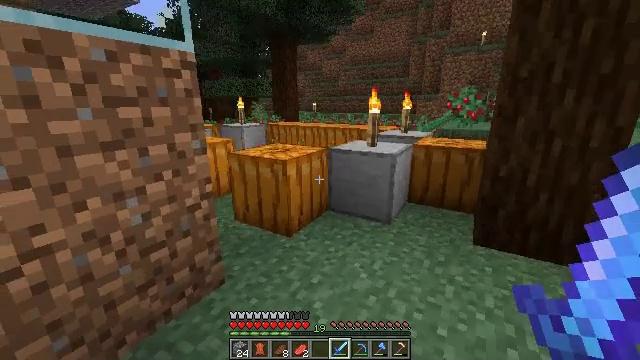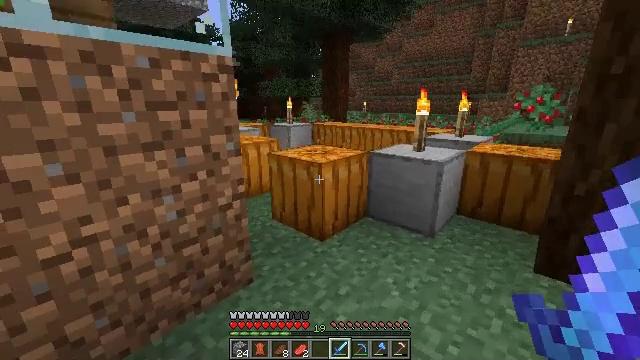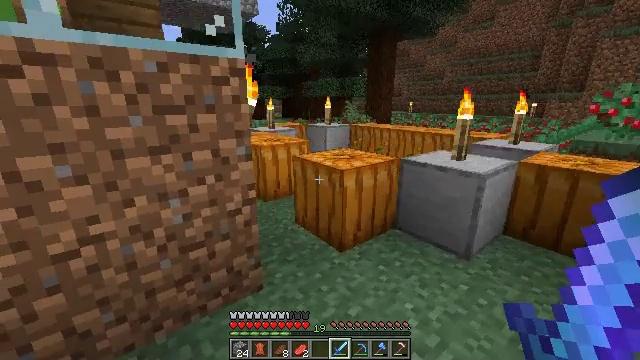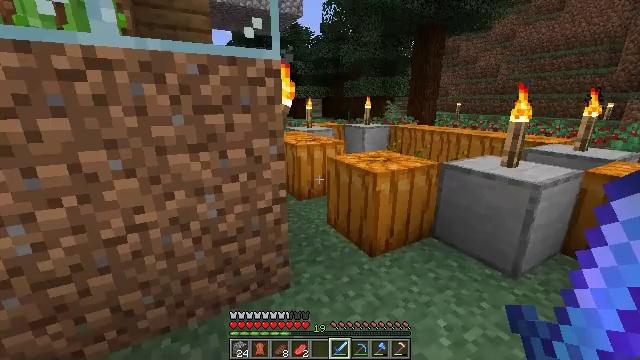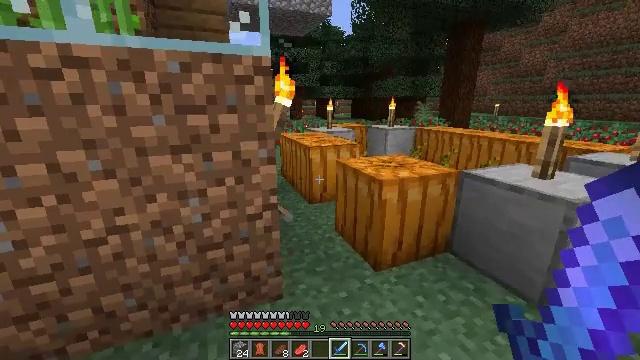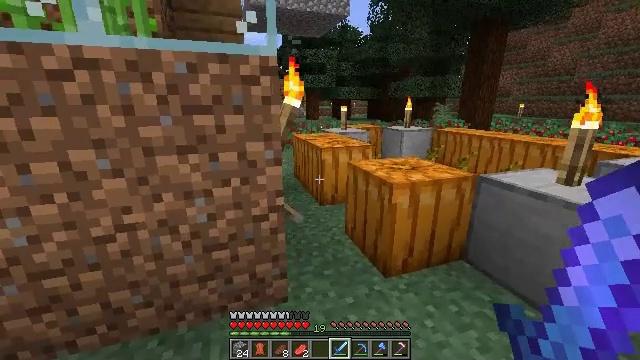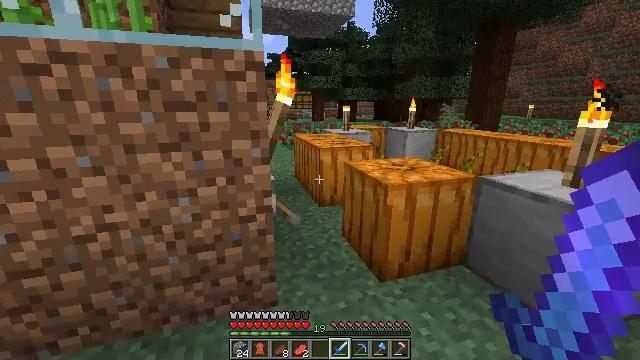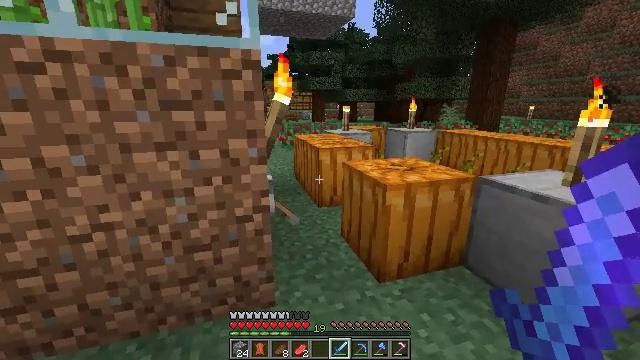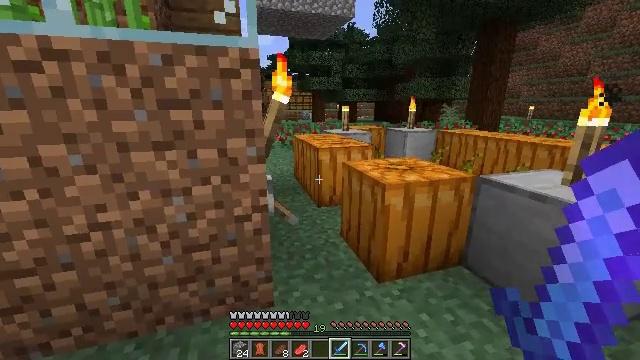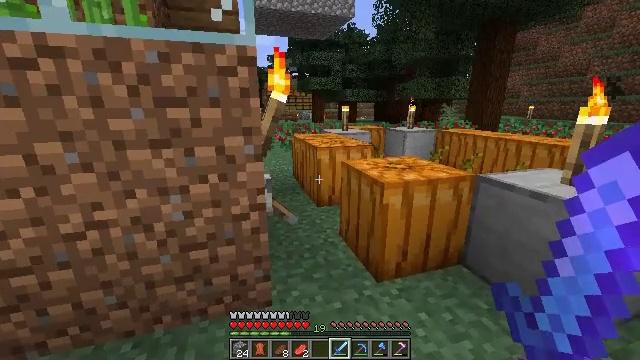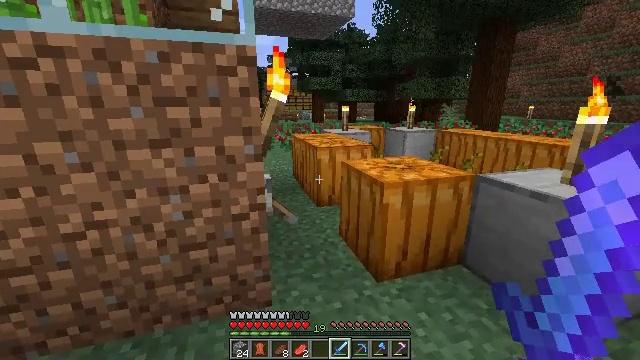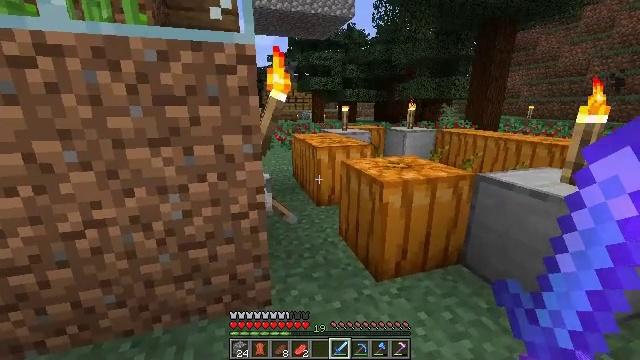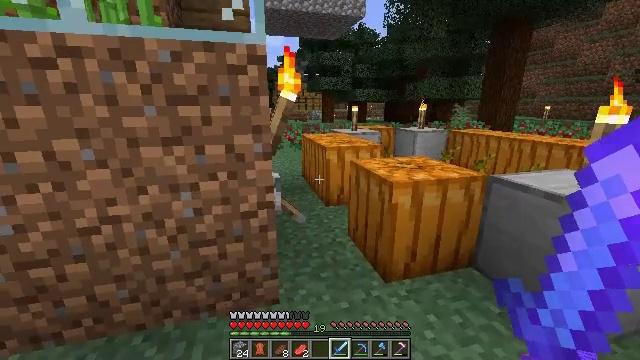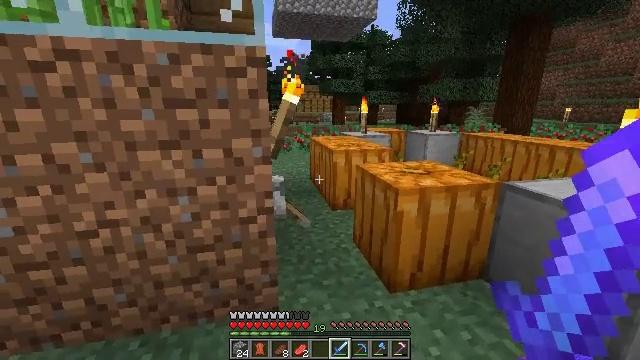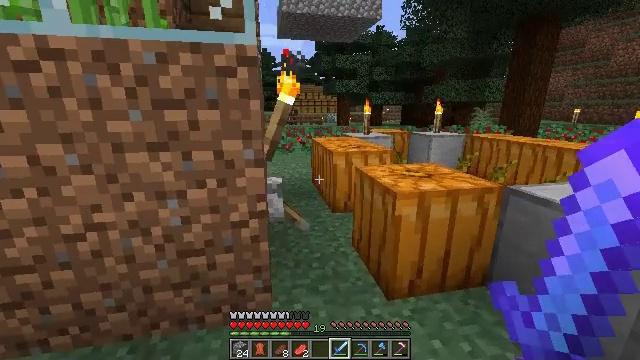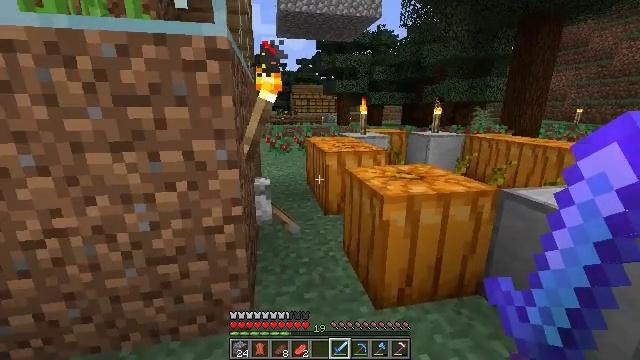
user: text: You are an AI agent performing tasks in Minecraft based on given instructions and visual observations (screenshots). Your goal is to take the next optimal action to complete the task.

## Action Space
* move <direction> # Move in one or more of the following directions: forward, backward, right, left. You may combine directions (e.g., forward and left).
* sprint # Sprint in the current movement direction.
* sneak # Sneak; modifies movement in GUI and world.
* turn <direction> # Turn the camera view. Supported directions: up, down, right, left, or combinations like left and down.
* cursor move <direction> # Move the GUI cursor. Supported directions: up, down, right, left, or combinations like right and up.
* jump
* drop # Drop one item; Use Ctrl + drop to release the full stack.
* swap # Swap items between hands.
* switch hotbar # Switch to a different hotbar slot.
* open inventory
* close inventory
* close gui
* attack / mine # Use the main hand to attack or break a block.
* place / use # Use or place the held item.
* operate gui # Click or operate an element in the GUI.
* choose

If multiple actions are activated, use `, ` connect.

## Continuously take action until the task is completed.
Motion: motion action
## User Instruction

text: Get wheat from the farmland.
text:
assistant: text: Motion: move forward and move right, turn left
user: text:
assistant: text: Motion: move forward and move right, turn left
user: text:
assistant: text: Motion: move forward and move right, turn left
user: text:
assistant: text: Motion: move forward and move right, turn left
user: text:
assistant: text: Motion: turn left
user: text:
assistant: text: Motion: turn left
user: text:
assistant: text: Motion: no_op
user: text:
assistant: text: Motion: no_op
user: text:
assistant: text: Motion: no_op
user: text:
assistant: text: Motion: no_op
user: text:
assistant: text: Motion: no_op
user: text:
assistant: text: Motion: turn left
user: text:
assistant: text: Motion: move forward and move right, turn left
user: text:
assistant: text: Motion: move forward and move right, turn left
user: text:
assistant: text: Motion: move forward and move right
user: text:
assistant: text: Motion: move forward and move right, turn left
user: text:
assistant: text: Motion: move forward
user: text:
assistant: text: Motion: move forward
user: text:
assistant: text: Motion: move forward
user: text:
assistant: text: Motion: move forward
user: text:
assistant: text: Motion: move forward, jump
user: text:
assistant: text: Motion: move forward, jump
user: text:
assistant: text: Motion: move forward, jump
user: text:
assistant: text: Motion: move forward, jump
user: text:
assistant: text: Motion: move forward, jump
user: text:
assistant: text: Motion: move forward, jump
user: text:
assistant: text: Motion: move forward, jump
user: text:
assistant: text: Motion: move forward, jump
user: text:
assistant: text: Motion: move forward, jump
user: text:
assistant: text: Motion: move forward, jump